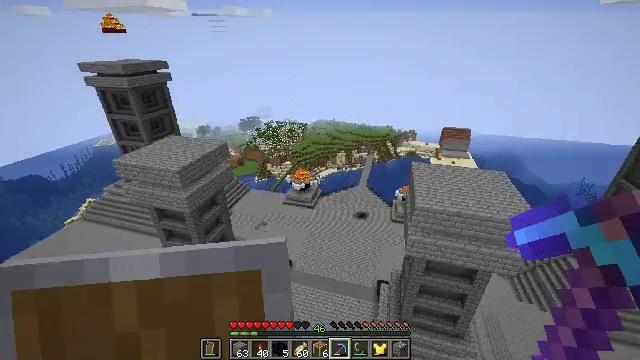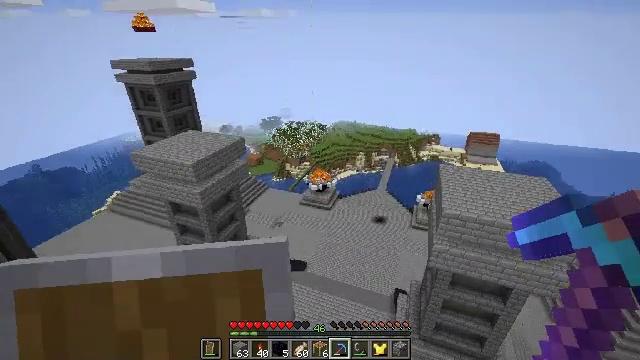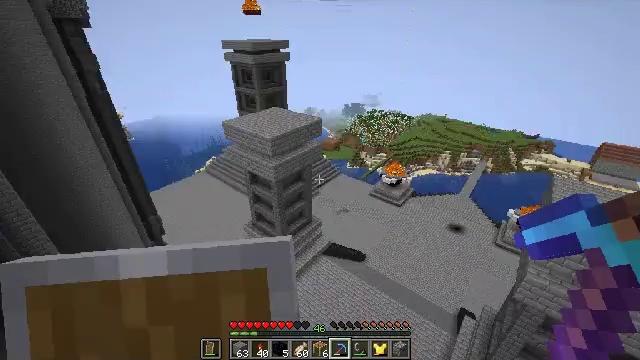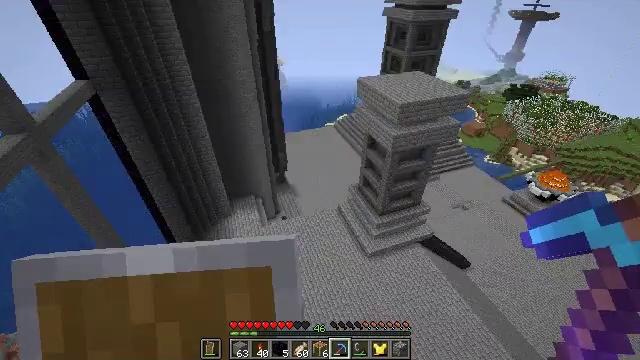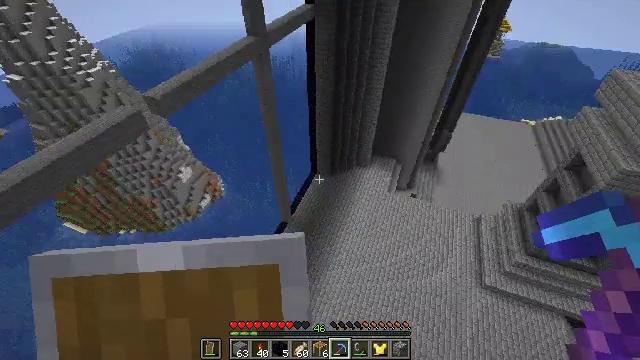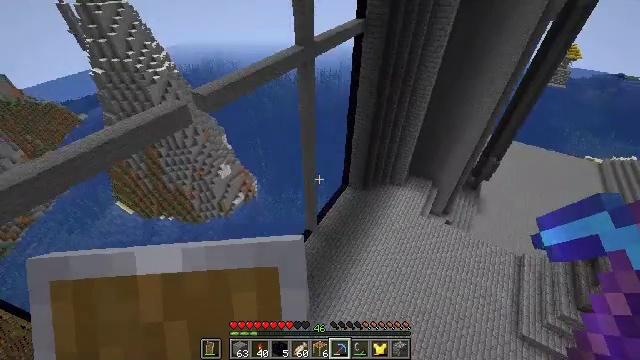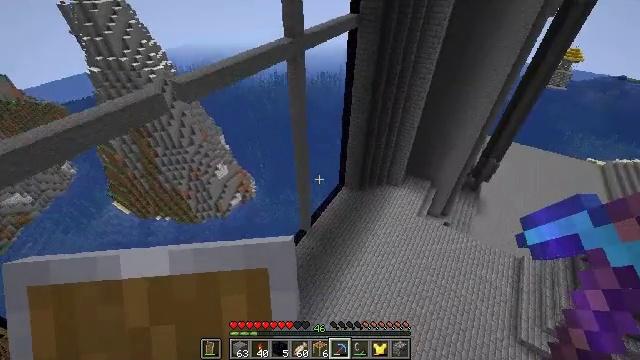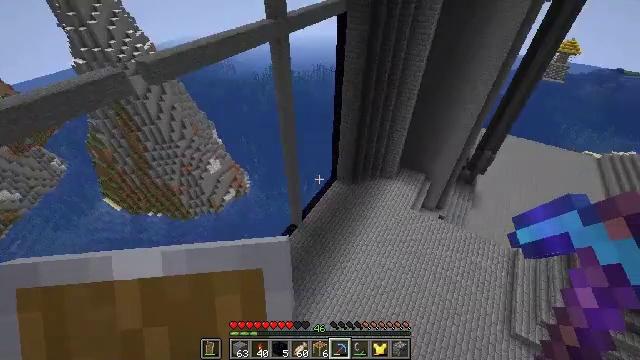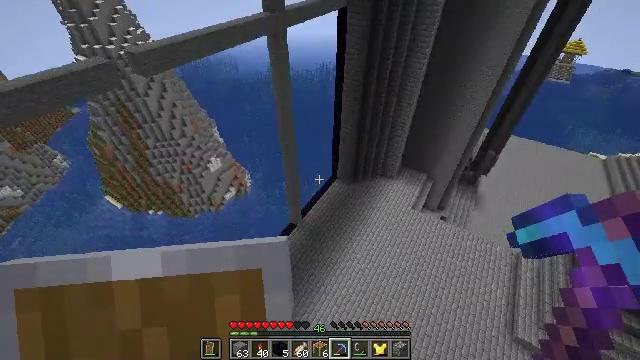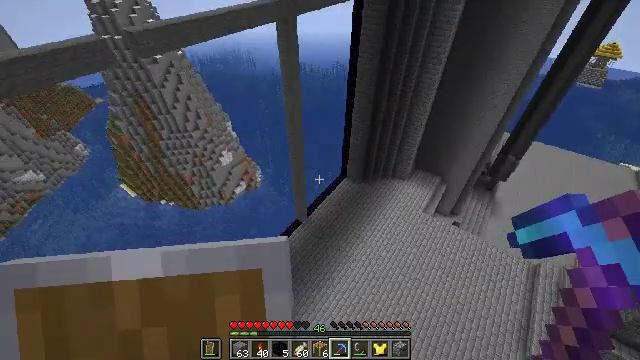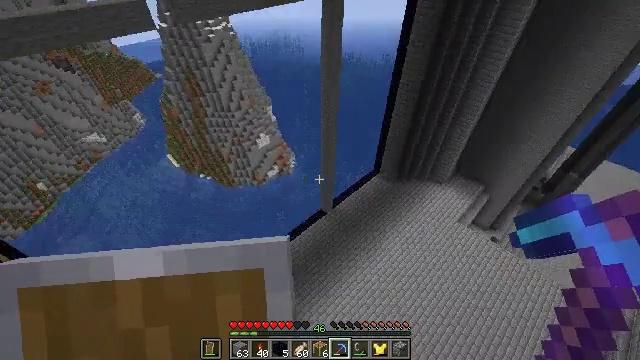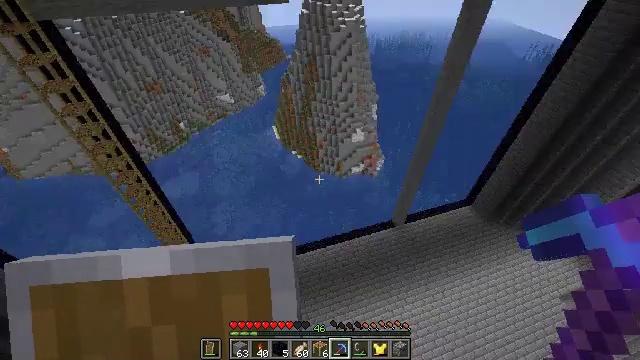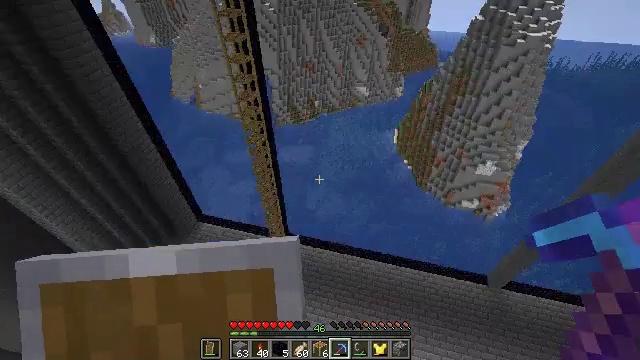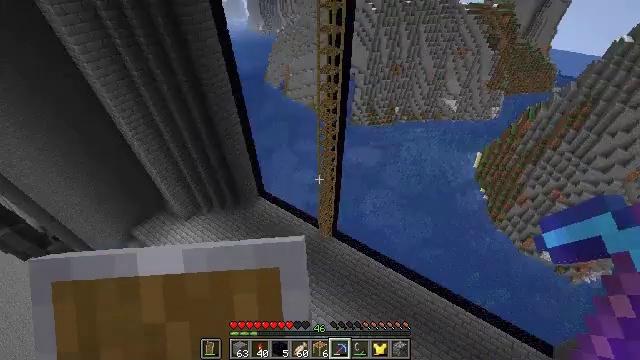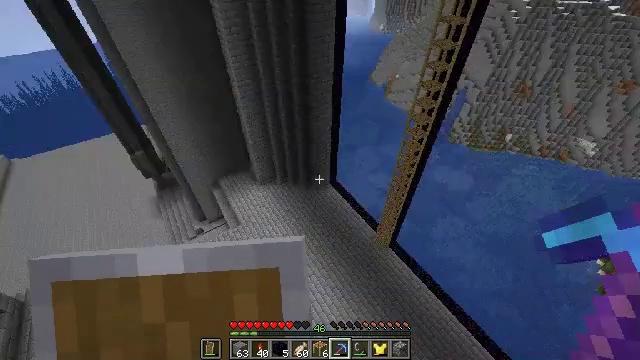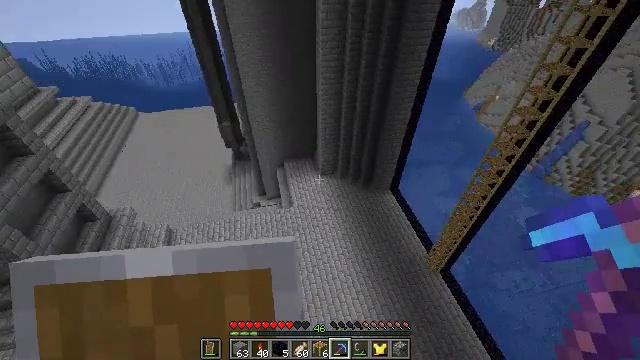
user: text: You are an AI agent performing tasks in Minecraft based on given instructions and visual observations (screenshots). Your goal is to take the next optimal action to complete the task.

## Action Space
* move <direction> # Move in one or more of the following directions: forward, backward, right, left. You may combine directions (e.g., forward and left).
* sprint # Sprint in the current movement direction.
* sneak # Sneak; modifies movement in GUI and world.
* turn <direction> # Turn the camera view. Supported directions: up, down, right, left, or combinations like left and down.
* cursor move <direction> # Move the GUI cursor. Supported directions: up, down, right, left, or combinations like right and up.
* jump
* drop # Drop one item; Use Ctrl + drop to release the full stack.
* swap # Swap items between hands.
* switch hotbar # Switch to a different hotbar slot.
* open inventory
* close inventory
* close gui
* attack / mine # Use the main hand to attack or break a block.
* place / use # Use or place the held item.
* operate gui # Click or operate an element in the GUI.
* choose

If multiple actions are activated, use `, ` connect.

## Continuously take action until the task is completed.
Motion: motion action
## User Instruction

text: Break the scaffolding for reuse.
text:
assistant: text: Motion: turn left, jump
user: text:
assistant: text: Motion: turn left and down, jump
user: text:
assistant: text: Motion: turn left and down, jump
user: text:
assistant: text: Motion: turn left and down
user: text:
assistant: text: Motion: turn left and up
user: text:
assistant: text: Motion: no_op
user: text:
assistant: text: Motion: no_op
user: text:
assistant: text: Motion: no_op
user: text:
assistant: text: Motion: turn left
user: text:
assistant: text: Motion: turn left and down
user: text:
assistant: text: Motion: turn left
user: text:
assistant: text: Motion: turn left
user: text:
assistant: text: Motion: turn left
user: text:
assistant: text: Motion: turn left
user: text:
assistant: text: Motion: turn left and up
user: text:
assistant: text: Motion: turn left and up
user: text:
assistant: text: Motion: no_op
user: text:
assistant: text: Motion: no_op
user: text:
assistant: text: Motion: turn right
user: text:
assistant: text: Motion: no_op
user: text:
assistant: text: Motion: turn left
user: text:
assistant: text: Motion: turn left and up
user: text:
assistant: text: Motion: turn left and up
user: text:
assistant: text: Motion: turn left and up
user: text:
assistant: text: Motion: no_op
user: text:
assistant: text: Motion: turn up
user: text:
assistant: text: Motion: no_op
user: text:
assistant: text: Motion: turn up
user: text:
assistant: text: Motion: turn up
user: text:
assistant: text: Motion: no_op